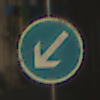
Verkehrszeichen: VorgeschriebeneVorbeifahrtLinks
Umgebung: Outdoor, Urban
Tageszeit: Midday
Wetter: Clear
Licht: Natural
Jahreszeit: NotSpecified
Kontrast: HighContrast